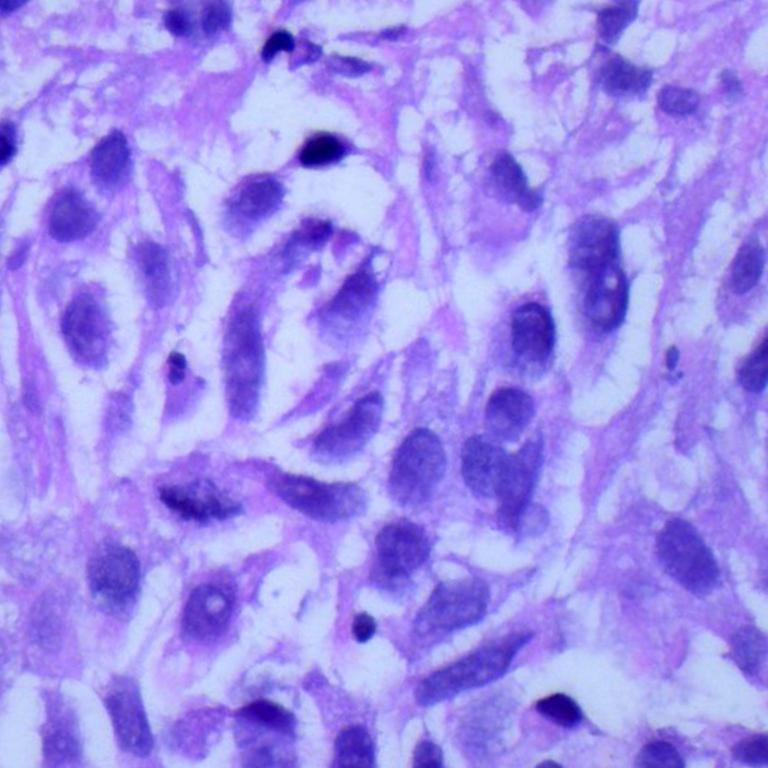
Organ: lung
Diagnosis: squamous carcinomas